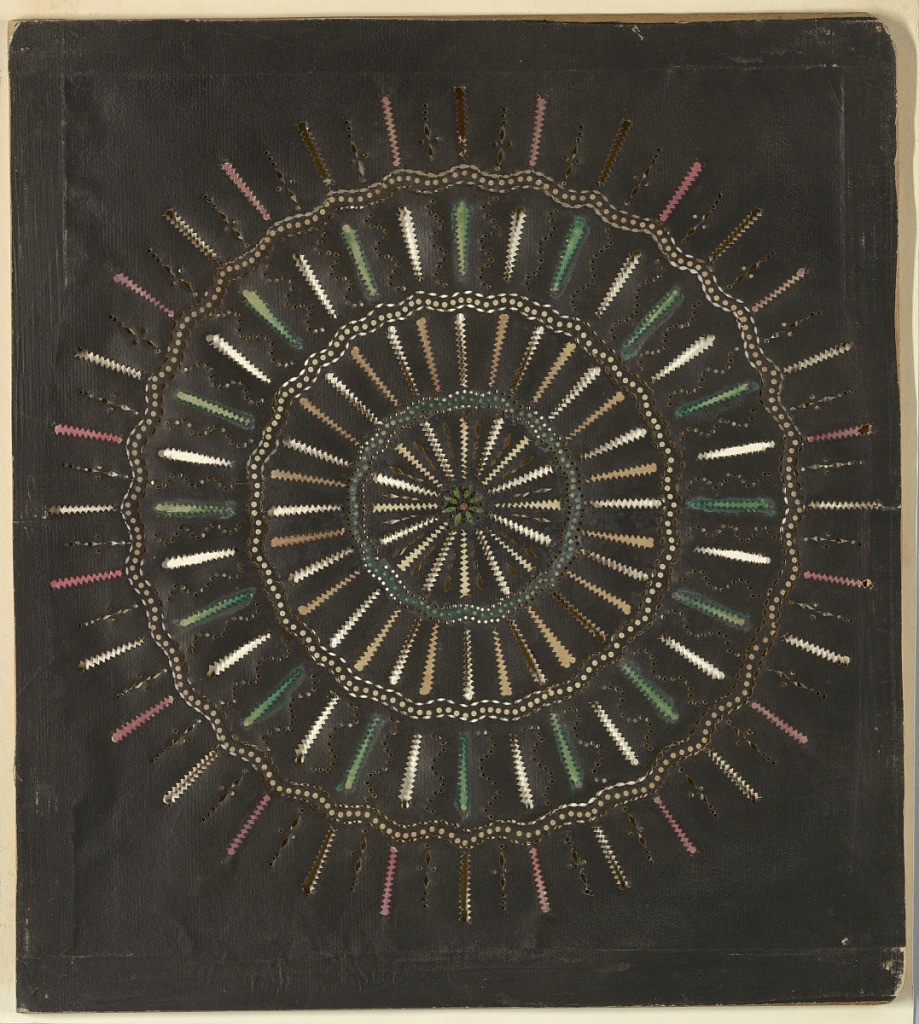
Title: Etruscan Wheel
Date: ca. 1780
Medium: Cut paper on wood frame
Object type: Lantern slide
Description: Magic lantern slide, optical toy. On black field, circular design composed of four concentric series of rays of various notched or serpentine outlines, with three intervening concentric serpentine bands. Yellow, green, and pink transparencies.